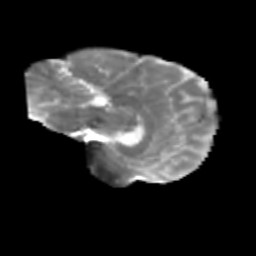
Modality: T2w
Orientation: sagittal
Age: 37
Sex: female
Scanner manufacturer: siemens
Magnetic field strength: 3 T
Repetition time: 1.8 s
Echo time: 0.07 s